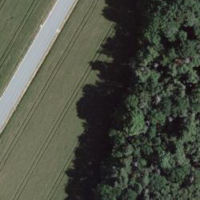
EUNIS habitat code: 52
Species observed at this site:
Clinopodium vulgare